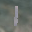
Label: 1